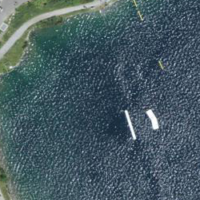
EUNIS habitat code: 14
Species observed at this site:
Aruncus dioicus
Cygnus olor
Thlaspi arvense